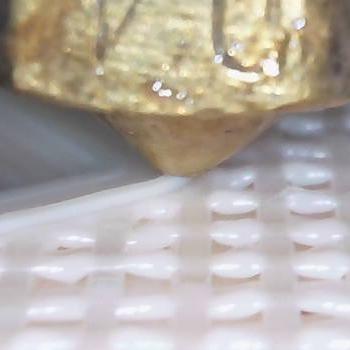
Flow rate: 66%